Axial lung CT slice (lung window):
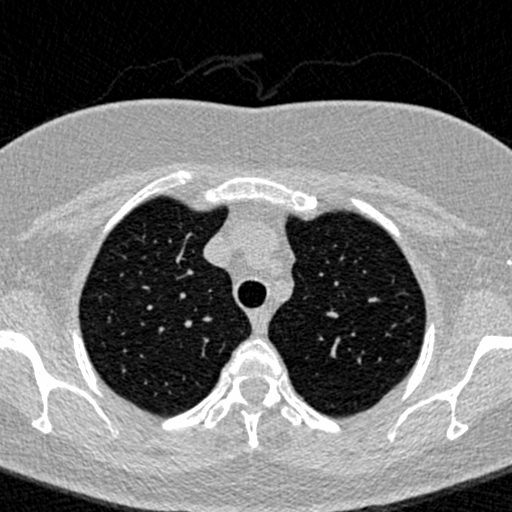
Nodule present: no